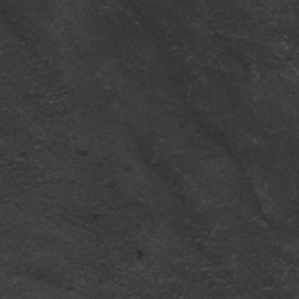
Label: frost